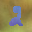
Label: 2